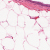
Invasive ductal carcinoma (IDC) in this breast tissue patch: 0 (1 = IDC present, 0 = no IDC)